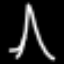
Label: The Eiffel Tower